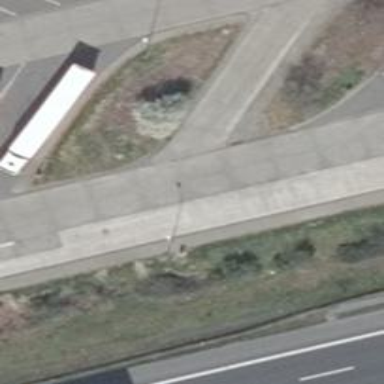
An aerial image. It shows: Asphalt parking aisle road.